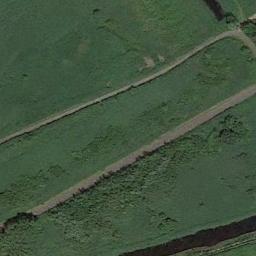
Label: meadow